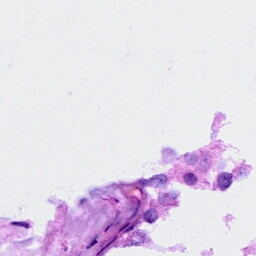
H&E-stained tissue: Breast